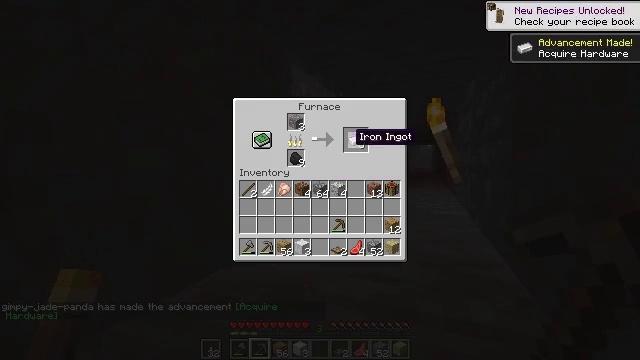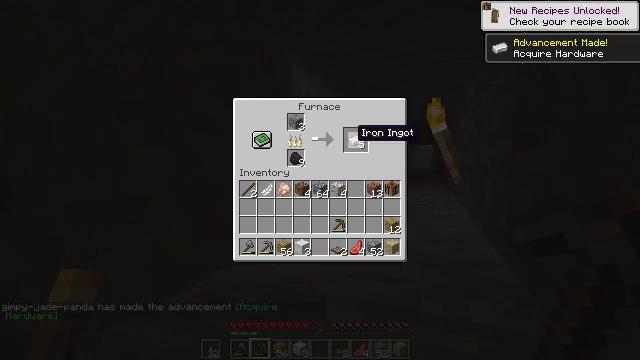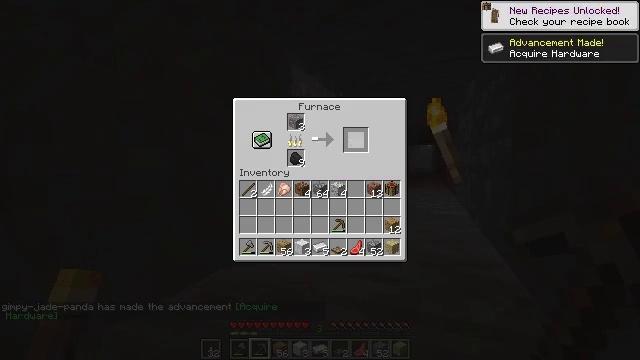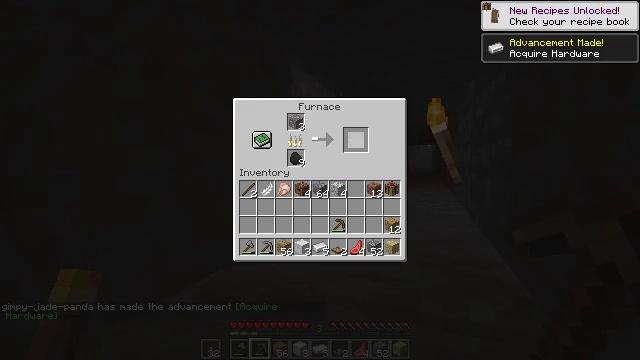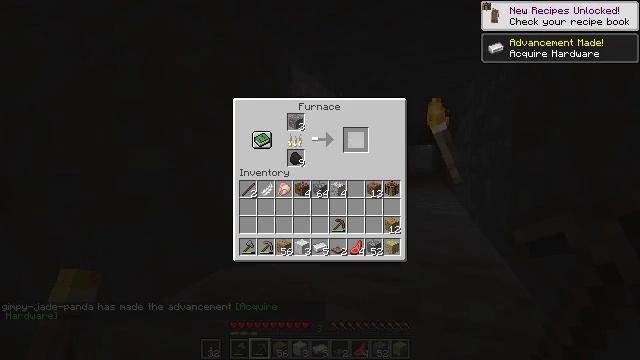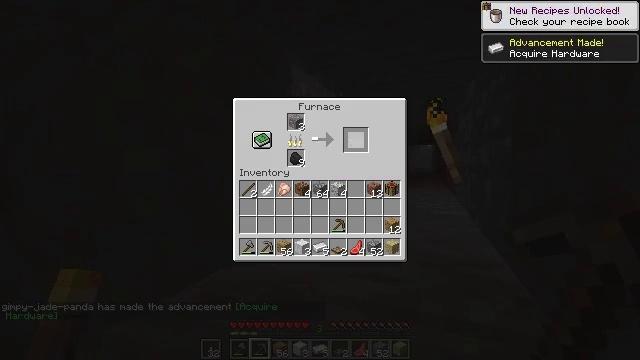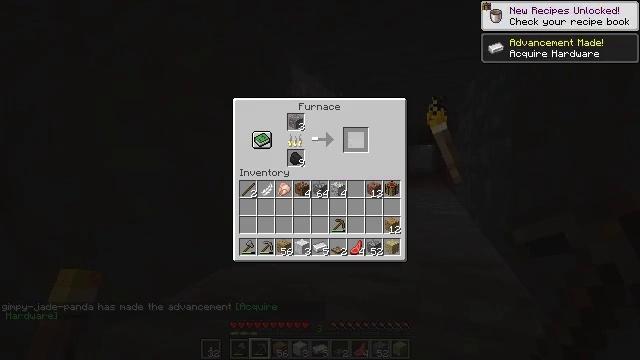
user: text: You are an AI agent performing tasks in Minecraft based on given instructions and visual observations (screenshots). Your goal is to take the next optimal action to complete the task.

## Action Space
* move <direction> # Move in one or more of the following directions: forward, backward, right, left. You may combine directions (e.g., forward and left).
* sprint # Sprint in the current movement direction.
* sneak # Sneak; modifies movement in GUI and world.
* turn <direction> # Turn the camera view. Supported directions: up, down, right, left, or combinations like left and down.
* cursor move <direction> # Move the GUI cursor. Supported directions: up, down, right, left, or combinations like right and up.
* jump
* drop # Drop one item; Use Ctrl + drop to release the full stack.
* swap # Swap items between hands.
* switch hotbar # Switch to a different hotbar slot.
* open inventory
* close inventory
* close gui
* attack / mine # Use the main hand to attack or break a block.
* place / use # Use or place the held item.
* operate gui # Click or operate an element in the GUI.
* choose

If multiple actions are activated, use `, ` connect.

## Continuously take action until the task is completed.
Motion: motion action
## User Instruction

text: craft item air
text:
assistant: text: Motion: sneak
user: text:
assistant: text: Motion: sneak, operate gui
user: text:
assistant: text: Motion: sneak, operate gui
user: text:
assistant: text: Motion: sneak, operate gui
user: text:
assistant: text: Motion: sneak, operate gui
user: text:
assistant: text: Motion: sneak
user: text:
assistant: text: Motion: sneak